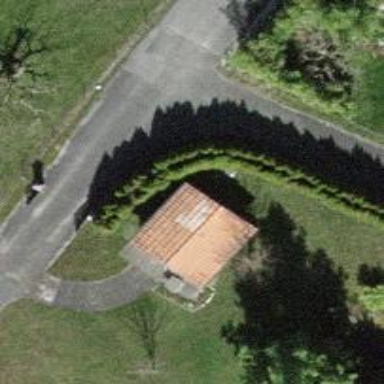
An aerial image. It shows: Garage.